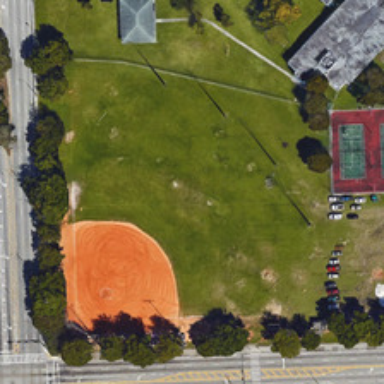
A baseball field is surrounded by some green trees and two tennis courts .